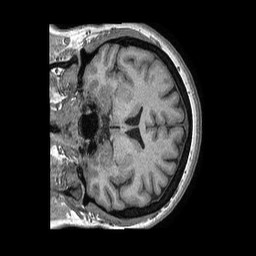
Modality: T1w
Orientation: coronal
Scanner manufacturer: philips
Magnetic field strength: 1.5 T
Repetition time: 0.007703 s
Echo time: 0.003564 s